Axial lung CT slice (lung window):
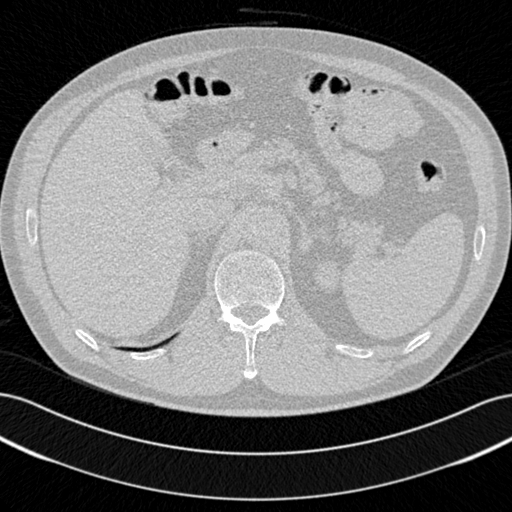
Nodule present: no